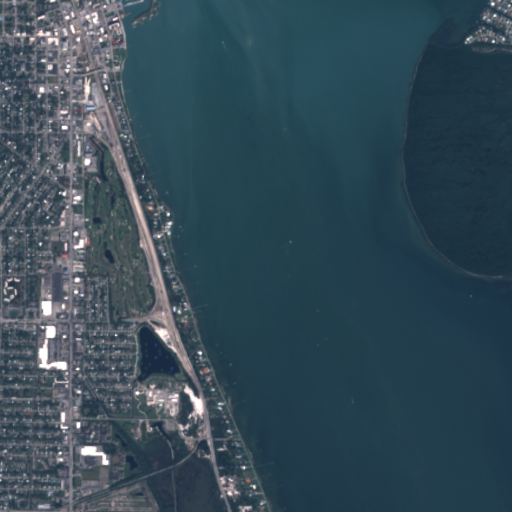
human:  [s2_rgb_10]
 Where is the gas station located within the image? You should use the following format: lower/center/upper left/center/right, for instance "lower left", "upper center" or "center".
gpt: The gas station is located in the upper left of the image.
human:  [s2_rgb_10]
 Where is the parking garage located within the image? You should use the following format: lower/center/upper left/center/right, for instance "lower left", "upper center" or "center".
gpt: The parking garage is located in the upper left of the image.
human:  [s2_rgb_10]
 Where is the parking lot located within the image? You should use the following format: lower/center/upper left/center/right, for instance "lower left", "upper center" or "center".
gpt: The parking lot is located in the left of the image.
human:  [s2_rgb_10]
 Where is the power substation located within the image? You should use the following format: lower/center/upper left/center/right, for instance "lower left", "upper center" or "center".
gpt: The power substation is located in the lower left of the image.
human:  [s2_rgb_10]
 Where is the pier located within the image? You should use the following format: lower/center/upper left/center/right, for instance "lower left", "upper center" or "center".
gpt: The pier is located in the upper left of the image.
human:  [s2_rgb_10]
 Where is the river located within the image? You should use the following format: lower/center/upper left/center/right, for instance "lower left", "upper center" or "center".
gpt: The river is located in the lower of the image.
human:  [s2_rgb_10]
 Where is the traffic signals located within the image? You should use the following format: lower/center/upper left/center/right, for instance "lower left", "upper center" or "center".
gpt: The traffic signals is located in the left of the image.
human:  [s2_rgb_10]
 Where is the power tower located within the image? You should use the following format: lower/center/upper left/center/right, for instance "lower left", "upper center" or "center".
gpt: There is no power tower in the image.